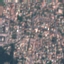
Land use / land cover class: Residential